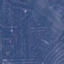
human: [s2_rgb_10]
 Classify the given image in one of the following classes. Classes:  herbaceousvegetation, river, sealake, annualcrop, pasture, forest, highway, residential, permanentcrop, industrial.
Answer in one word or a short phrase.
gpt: Residential